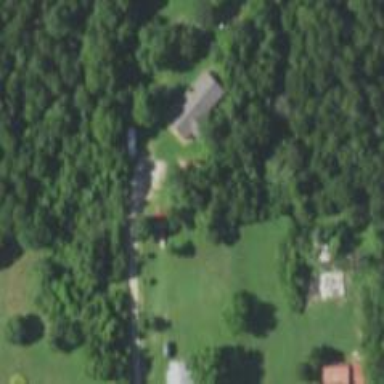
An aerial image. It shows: Driveway.